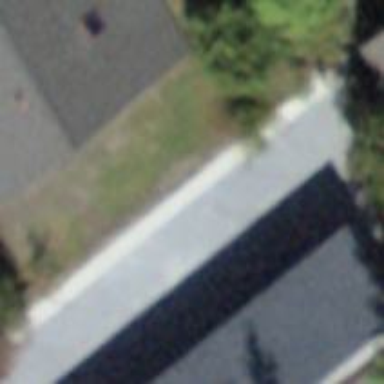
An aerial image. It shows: Group of garages.